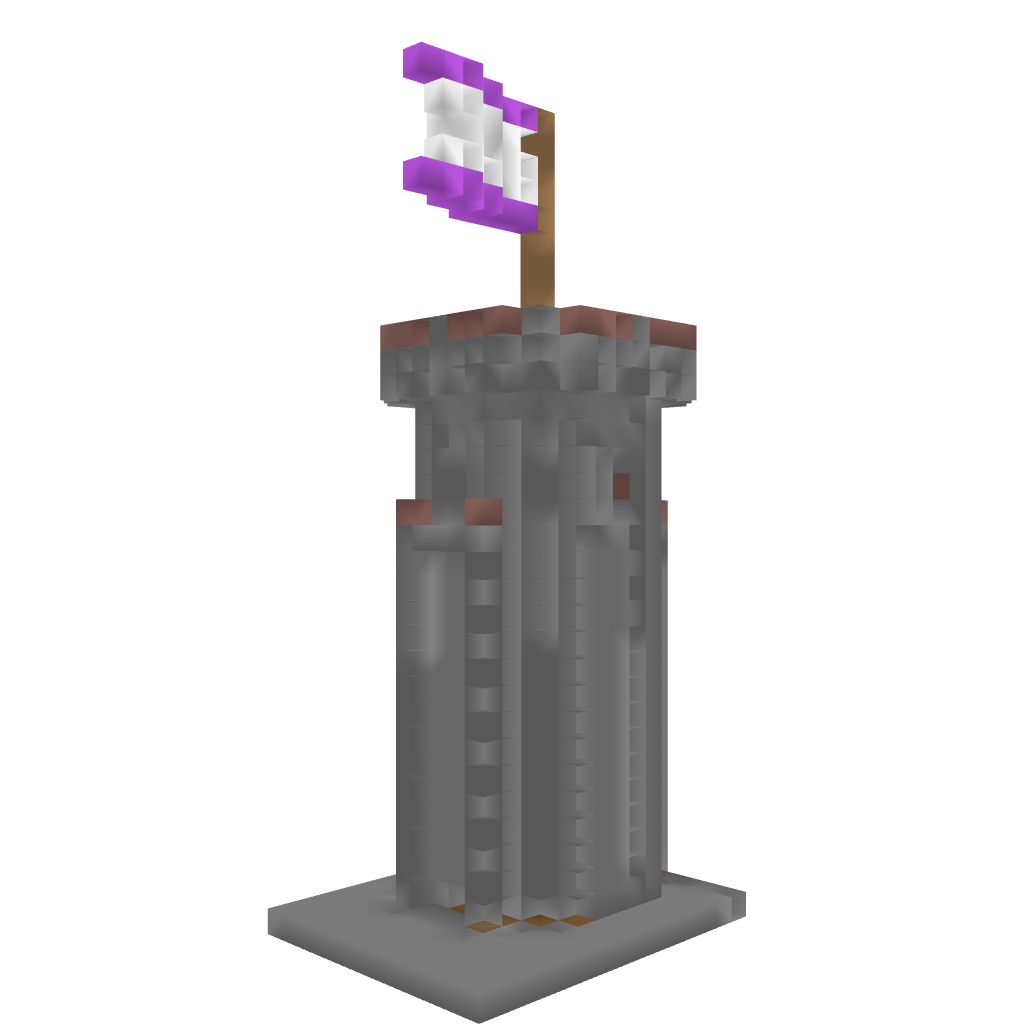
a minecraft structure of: Fort Tower high quality